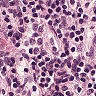
Metastatic tissue present: no